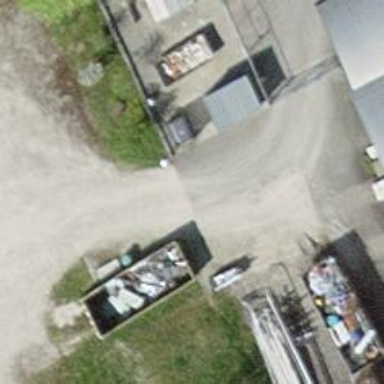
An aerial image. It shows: Recycling facility.